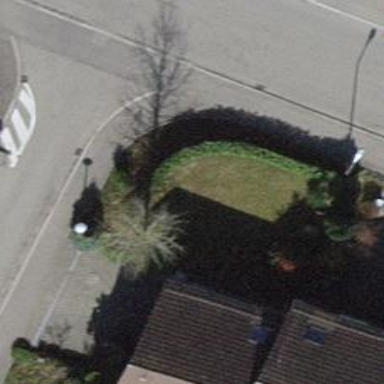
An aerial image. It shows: Hedge acting as barrier.